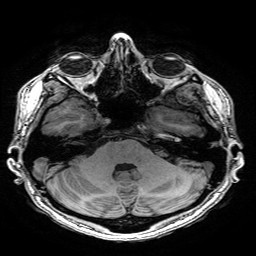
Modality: T1w
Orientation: coronal
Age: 23
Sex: male
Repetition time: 0.0077 s
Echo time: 0.0034 s